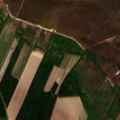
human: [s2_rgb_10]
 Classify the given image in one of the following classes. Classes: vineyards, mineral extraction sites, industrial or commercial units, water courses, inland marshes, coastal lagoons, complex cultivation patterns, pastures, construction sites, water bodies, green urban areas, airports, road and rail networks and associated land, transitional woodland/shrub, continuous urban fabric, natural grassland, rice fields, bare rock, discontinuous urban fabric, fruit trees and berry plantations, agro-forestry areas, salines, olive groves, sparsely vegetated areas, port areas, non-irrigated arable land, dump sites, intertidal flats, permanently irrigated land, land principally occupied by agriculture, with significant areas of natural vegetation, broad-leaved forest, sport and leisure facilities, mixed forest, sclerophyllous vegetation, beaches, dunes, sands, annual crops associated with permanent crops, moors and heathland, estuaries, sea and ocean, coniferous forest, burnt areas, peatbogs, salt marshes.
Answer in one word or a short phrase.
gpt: non-irrigated arable land, pastures, land principally occupied by agriculture, with significant areas of natural vegetation, salt marshes